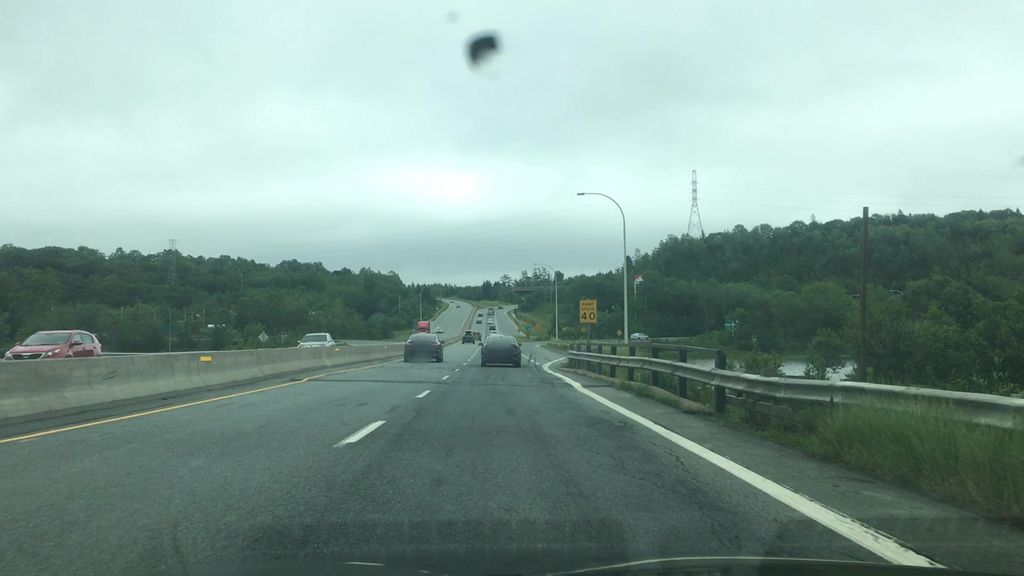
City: halifax